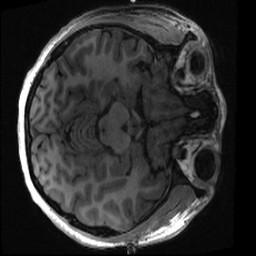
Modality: T1w
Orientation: axial
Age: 21
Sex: female